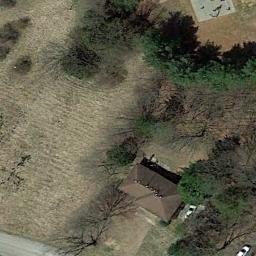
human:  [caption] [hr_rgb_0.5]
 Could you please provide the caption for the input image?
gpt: In a sparse residential area there is a gray house and a few green trees, And a clearing .

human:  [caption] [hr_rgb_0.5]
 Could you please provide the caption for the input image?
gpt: Many trees are next to the sparse residential .

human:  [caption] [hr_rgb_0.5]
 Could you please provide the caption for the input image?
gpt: A path leads to this house with black roof .

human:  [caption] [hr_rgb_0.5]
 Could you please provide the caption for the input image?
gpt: The sparse residential is on the bare land next to some trees .

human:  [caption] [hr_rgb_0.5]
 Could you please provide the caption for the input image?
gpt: A sparse residential area with some trees and a brown building .